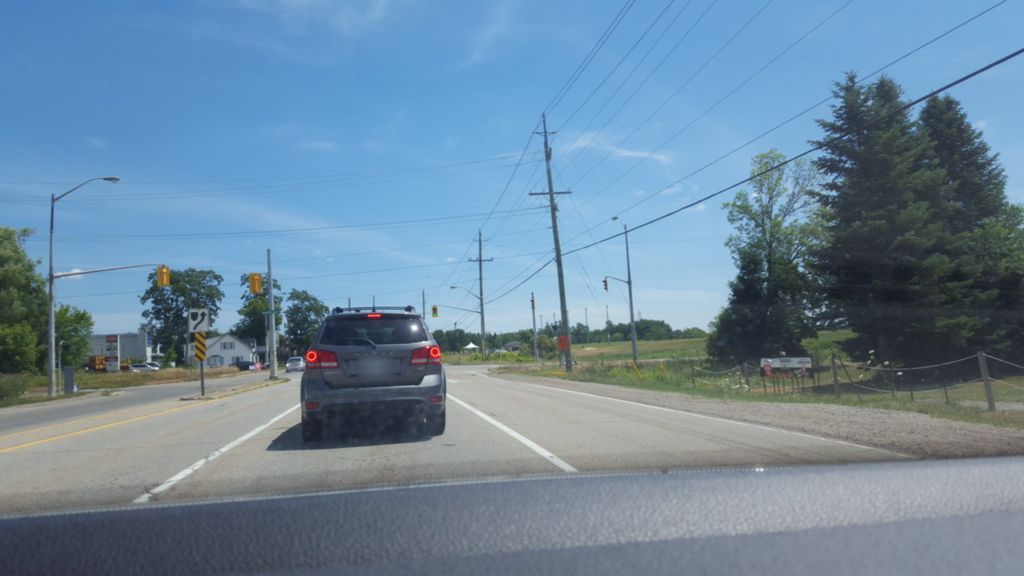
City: hamilton